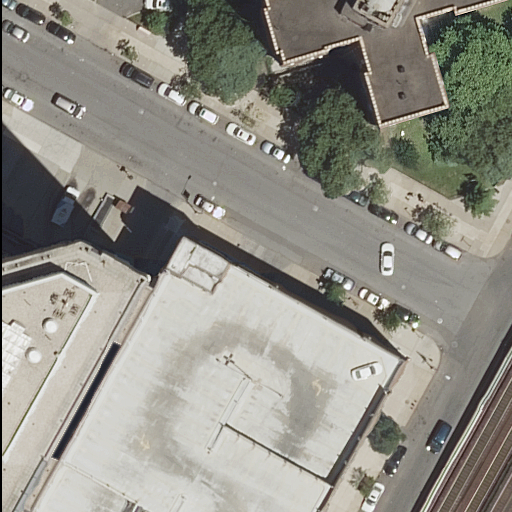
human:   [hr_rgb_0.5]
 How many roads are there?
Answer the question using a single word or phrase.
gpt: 10

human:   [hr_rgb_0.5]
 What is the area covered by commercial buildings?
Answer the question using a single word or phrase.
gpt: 0m2

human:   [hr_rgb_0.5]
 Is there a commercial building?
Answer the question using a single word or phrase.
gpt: no

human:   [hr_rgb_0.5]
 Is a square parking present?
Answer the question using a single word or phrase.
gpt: no

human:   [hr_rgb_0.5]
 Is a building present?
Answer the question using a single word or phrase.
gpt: yes

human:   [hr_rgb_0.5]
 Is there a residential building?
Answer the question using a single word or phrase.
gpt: yes

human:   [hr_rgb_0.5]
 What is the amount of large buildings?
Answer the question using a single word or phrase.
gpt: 3

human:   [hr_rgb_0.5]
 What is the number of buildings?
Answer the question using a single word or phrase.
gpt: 3

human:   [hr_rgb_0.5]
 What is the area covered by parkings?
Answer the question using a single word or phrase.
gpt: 2496m2

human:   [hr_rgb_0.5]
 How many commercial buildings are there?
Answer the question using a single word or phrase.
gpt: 0

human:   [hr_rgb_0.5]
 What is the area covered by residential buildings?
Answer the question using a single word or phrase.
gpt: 4087m2

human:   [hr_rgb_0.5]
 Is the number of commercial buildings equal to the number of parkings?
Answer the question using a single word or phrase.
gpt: no

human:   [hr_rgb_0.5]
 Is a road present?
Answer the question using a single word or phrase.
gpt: yes

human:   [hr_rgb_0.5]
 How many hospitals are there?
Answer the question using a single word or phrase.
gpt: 1

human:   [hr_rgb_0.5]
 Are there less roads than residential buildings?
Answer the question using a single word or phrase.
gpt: no

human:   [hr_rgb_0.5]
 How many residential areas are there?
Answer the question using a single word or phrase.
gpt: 1

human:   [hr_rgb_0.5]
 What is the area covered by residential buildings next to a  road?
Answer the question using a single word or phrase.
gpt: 4087m2

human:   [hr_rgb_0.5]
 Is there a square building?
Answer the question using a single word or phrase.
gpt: no

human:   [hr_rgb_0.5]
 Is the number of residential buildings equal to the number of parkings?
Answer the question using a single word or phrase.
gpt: no

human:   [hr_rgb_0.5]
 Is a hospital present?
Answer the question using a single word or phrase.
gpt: yes

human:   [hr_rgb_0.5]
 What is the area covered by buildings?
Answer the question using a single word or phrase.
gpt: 4087m2

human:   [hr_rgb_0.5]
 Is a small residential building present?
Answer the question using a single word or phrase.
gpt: no

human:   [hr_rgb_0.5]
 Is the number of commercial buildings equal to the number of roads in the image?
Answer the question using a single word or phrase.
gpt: no

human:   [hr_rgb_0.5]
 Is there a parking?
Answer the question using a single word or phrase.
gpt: yes

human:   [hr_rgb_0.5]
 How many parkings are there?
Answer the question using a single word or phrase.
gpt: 2

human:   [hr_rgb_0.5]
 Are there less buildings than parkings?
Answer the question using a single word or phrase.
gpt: no

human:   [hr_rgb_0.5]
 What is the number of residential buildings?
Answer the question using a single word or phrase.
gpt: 3

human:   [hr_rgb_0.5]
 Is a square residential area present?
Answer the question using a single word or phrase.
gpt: no

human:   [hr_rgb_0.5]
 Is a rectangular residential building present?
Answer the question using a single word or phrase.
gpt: no

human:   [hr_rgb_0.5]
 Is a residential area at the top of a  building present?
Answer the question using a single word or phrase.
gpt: yes

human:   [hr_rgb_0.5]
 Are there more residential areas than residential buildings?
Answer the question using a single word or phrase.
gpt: no

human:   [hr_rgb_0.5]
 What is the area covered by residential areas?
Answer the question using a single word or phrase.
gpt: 9931m2

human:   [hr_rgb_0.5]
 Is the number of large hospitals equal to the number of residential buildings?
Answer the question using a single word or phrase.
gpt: no

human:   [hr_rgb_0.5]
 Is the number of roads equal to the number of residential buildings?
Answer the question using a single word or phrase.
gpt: no

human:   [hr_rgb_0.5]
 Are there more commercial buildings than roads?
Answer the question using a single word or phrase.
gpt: no

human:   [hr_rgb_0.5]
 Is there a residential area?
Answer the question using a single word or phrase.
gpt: yes

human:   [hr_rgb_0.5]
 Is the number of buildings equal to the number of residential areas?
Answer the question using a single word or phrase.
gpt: no

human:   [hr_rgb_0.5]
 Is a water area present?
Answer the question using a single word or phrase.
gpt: no

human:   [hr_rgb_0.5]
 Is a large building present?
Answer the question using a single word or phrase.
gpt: yes

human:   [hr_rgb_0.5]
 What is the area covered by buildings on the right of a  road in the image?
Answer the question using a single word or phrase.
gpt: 524m2

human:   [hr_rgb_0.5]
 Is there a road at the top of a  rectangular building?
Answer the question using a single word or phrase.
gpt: no

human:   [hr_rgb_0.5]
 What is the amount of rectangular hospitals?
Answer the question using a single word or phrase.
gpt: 1

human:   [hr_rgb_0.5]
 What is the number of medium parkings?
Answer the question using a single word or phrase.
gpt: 0

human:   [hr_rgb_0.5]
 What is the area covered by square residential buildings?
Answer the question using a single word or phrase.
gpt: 0m2

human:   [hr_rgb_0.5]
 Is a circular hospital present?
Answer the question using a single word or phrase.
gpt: no

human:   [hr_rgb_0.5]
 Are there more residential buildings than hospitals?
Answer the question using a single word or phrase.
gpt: yes

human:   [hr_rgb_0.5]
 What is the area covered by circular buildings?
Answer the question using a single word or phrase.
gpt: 0m2

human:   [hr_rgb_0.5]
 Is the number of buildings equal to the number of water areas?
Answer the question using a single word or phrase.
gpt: no

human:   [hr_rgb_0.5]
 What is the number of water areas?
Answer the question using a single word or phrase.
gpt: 0

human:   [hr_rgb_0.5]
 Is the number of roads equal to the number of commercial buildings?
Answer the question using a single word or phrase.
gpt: no

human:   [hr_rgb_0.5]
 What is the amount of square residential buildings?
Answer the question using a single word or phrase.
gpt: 0

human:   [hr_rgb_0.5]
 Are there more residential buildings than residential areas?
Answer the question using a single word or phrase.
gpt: yes

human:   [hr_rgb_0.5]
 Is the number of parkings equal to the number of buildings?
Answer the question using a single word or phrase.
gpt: no

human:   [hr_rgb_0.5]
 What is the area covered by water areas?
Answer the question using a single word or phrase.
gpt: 0m2

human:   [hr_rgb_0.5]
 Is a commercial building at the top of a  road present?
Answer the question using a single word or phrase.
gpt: no

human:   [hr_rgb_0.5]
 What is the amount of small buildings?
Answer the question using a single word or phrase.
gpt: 0

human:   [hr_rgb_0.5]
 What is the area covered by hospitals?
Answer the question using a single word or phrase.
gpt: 4084m2

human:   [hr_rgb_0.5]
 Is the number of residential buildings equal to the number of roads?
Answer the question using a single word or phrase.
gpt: no

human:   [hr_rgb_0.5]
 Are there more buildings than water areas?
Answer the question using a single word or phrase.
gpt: yes

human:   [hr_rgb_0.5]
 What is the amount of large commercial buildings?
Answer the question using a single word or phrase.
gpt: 0

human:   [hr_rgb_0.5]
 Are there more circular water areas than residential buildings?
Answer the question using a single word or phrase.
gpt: no

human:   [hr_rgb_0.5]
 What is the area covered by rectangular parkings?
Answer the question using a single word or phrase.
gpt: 0m2

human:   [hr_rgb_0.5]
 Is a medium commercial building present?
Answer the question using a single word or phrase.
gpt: no

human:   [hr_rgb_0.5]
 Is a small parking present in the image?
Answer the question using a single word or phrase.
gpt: yes